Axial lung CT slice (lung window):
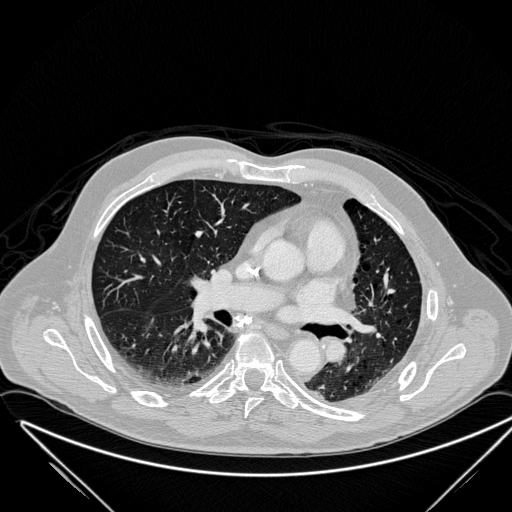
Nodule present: no